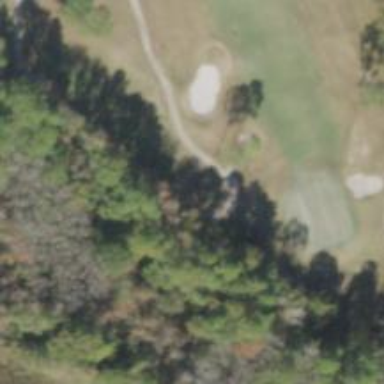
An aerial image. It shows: Golf cartpath that is also road path.